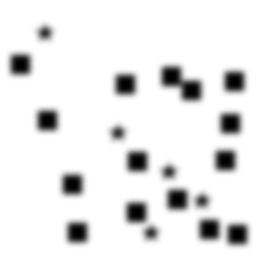
Squares: 15
Triangles: 0
Stars: 5
Total shapes: 20